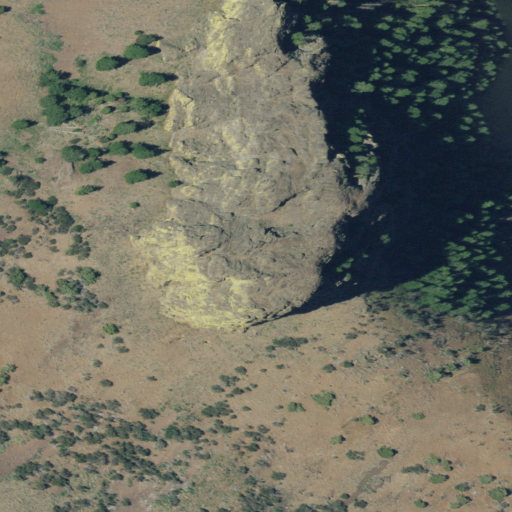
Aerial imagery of mountain in Oregon named Castle Rock containing shrub and evergreen forest